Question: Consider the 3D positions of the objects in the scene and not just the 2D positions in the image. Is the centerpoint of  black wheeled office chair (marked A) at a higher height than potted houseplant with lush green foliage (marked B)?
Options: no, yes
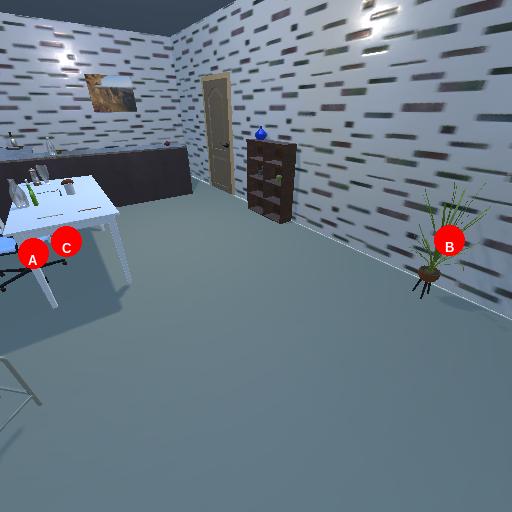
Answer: no